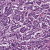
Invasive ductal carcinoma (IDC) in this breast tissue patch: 1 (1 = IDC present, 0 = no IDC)